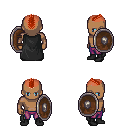
a pixel art fantasy rpg character, male body template, human, dark skin, black cape, magenta pants, red short mohawk hairstyle, black shoes, shield, four views (front, back, left, right), 2x2 character sprite sheet, small pixel art, hard edges, no anti-aliasing